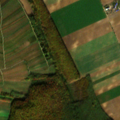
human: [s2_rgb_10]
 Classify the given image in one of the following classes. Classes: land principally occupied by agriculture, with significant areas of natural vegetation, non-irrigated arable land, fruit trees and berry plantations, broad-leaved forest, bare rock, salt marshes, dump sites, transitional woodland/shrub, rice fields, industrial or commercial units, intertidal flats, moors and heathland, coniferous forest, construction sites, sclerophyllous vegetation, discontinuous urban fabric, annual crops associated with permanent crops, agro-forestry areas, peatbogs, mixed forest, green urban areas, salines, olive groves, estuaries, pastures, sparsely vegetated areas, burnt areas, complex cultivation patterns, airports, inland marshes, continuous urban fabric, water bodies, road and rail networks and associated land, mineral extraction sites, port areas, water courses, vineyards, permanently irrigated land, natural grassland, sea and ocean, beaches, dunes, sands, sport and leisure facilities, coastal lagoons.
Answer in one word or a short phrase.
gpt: non-irrigated arable land, vineyards, broad-leaved forest